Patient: sex F, age 76
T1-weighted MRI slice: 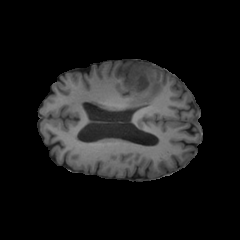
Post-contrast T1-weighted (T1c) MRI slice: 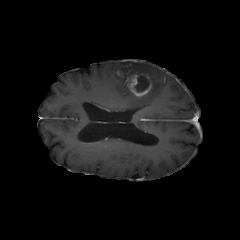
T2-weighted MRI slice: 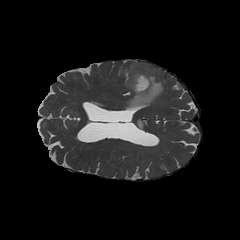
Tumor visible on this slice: yes
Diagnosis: Glioblastoma, IDH-wildtype
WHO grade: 4